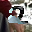
Label: 2